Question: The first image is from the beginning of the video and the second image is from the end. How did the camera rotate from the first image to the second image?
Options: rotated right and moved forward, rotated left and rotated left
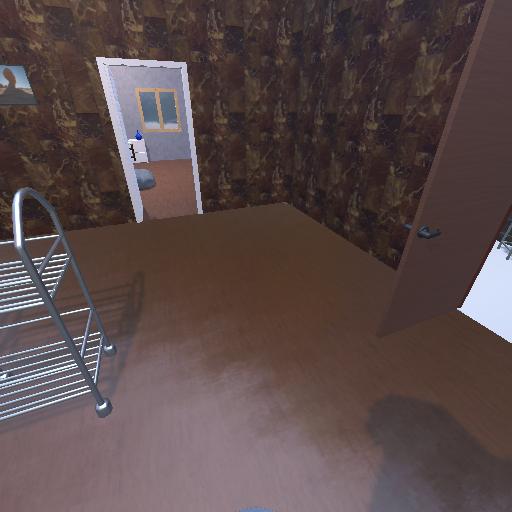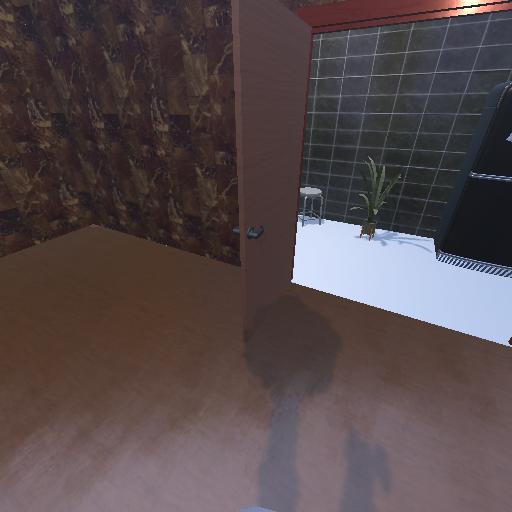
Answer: rotated right and moved forward